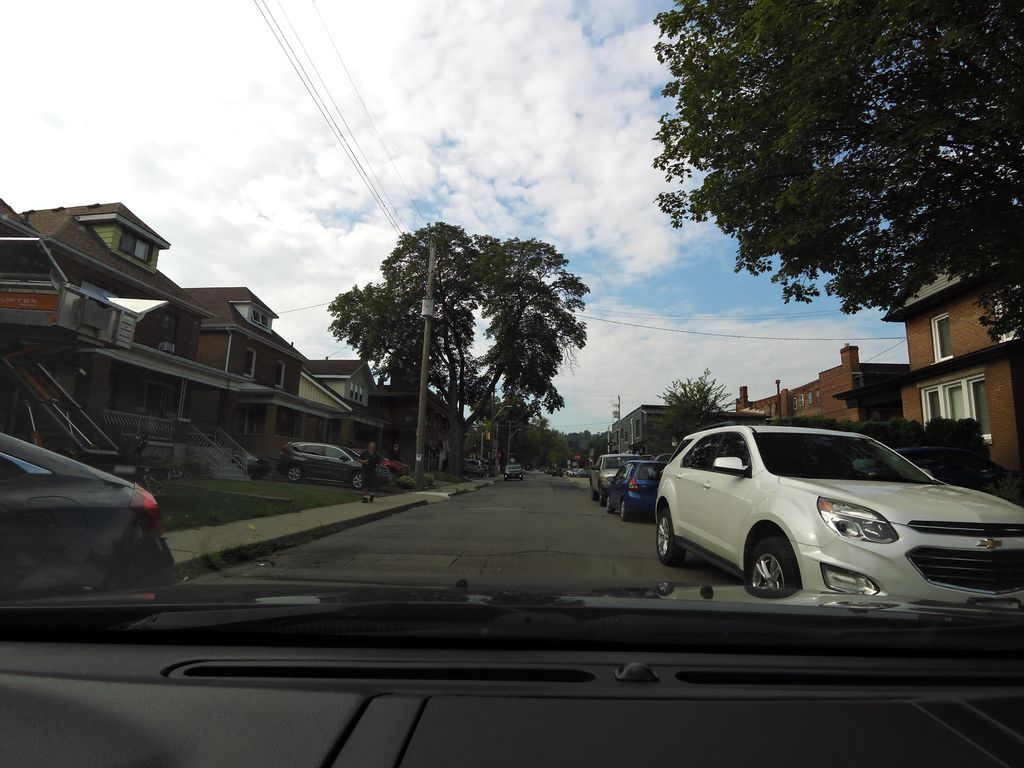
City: hamilton